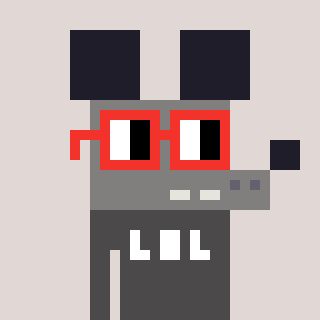
a pixel art character with square red glasses, a mouse-shaped head and a grayscale-colored body on a warm background